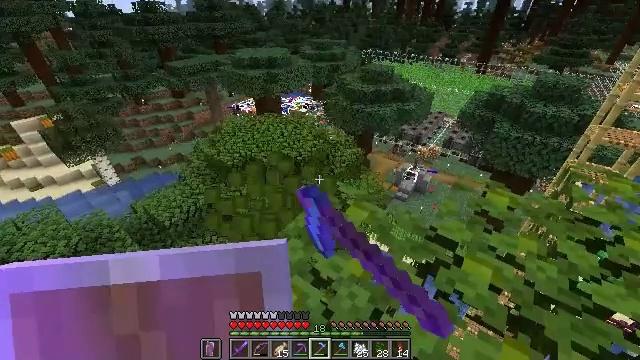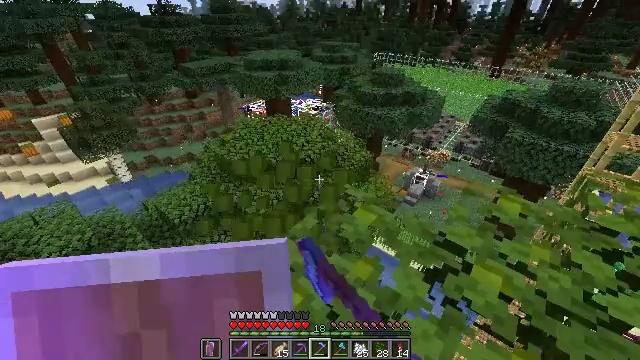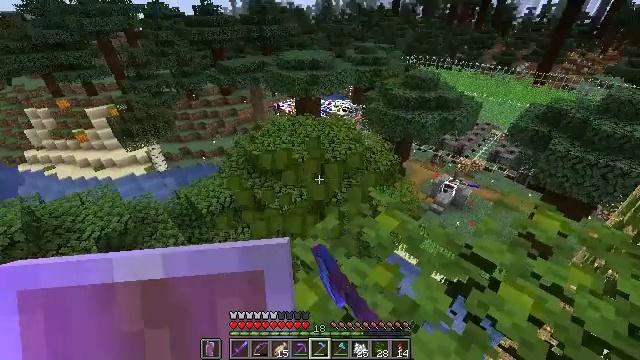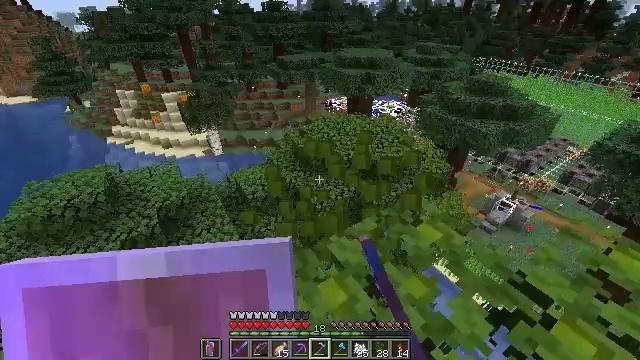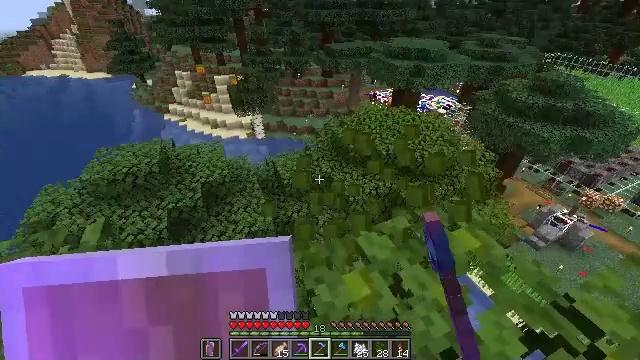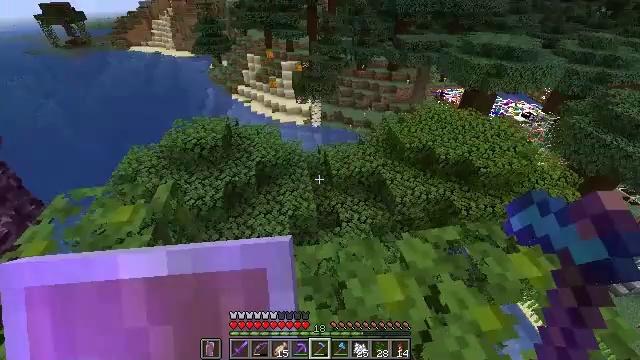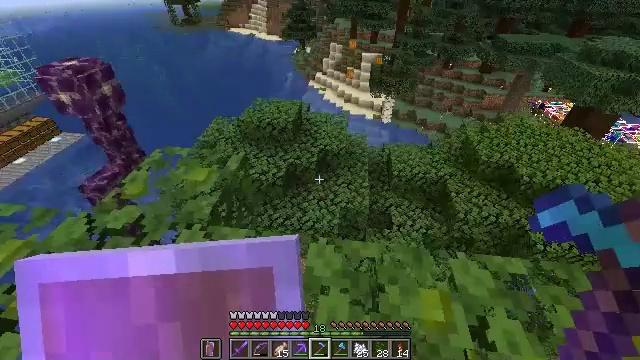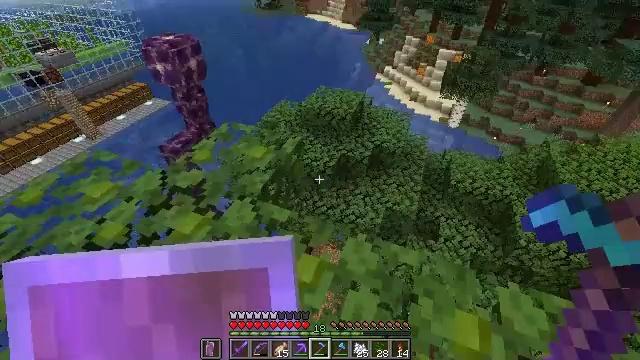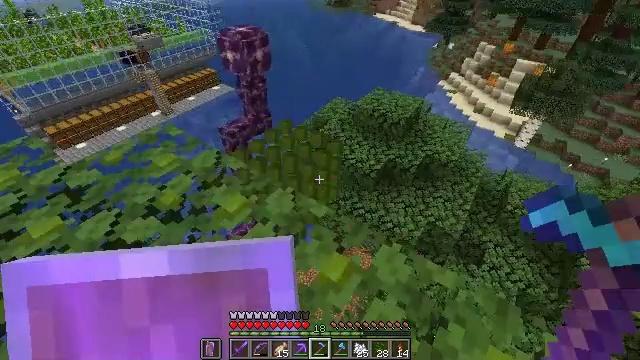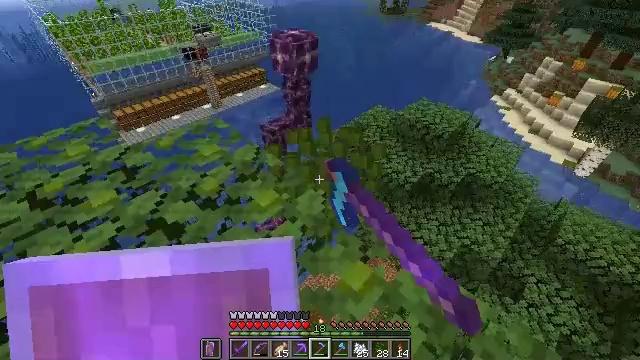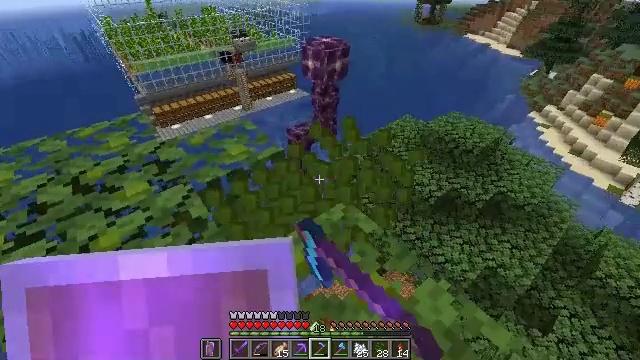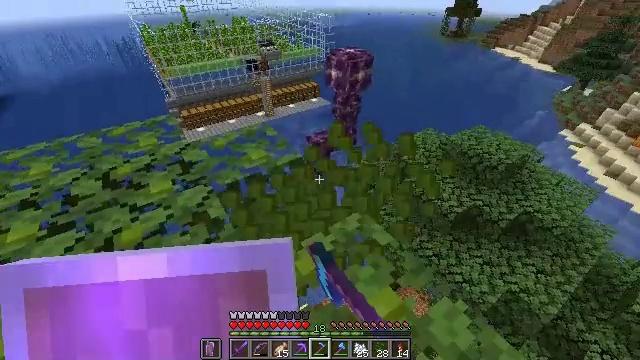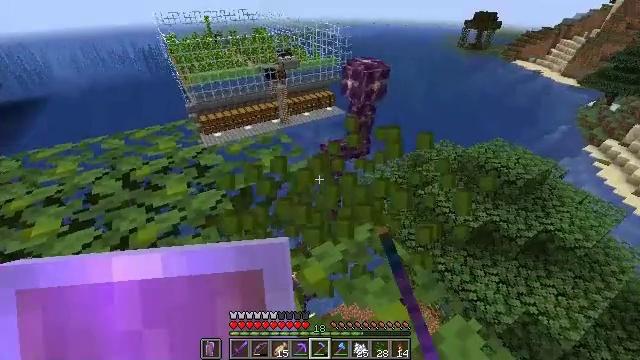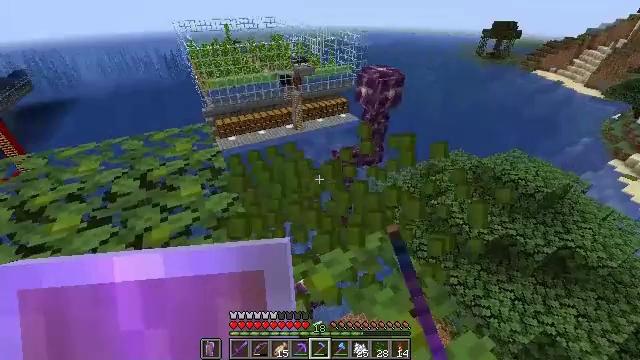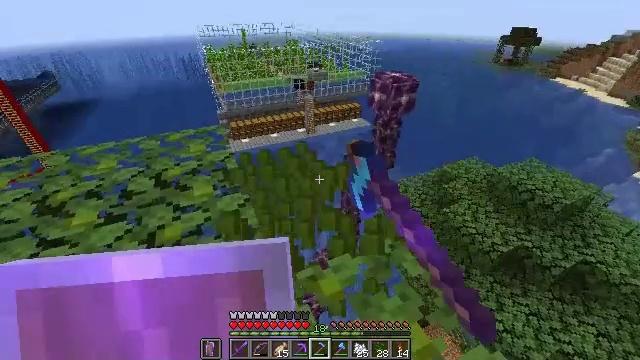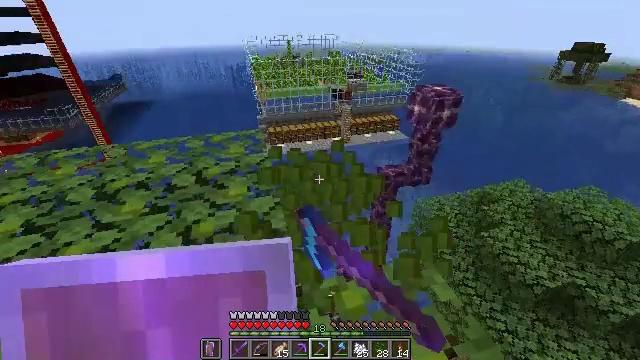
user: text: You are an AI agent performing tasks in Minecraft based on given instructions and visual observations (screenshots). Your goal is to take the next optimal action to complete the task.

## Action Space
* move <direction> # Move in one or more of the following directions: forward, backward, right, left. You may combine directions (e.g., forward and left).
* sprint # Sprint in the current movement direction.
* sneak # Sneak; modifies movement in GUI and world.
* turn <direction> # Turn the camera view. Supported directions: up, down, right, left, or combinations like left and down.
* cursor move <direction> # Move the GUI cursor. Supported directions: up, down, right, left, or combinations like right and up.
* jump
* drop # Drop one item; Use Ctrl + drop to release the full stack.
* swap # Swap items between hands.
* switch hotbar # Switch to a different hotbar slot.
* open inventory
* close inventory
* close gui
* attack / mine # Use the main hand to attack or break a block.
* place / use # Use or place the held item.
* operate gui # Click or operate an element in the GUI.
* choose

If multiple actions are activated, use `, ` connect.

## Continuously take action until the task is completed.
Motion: motion action
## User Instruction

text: Mine the jungle leaves to get saplings or sticks.
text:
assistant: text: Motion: turn left, attack / mine
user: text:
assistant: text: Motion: turn left, attack / mine
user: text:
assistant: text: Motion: turn left, attack / mine
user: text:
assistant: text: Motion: turn left and down, attack / mine
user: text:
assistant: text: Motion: turn left and down, attack / mine
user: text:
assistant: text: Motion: turn left and down, attack / mine
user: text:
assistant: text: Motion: turn left and down, attack / mine
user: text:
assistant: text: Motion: turn left, attack / mine
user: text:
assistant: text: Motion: turn left, attack / mine
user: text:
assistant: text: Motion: turn left and up, attack / mine
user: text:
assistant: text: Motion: turn left and up, attack / mine
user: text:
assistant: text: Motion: turn left and up, attack / mine
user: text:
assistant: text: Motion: turn left and up, attack / mine
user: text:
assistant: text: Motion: turn left, attack / mine
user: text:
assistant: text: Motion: turn left and up, attack / mine
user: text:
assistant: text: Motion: turn left and up, attack / mine
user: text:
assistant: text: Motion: turn left
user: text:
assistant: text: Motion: turn left and up
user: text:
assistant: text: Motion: turn left
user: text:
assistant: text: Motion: turn left
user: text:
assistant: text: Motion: turn left
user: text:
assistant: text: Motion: turn left
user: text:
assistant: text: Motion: no_op
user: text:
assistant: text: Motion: turn left
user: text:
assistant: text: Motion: turn left
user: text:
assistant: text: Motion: turn left
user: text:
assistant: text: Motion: move forward, turn left
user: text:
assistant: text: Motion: move forward, turn left
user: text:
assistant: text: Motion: move forward, turn left
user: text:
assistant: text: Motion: move forward, turn left